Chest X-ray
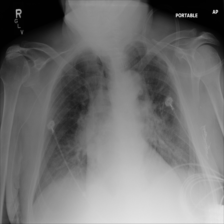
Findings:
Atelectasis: negative
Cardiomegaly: negative
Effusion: negative
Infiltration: positive
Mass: negative
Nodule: negative
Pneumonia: positive
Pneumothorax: negative
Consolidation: negative
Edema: positive
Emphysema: negative
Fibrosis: negative
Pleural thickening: negative
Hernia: negative